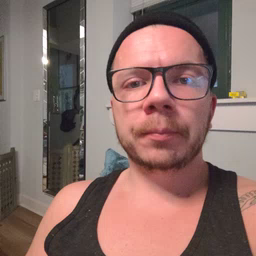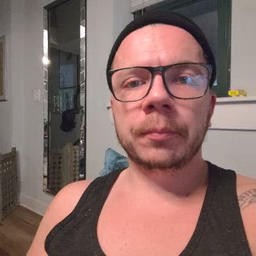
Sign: sick